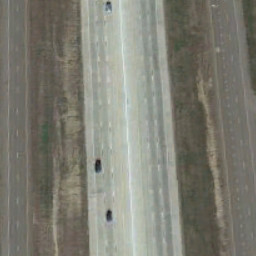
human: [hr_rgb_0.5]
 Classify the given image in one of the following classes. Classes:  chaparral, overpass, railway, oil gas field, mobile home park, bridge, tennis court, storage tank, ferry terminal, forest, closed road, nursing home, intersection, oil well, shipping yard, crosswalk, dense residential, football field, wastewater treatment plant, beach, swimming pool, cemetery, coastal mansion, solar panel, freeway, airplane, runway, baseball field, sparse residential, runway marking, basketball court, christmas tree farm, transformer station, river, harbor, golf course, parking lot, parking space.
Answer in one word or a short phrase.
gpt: freeway